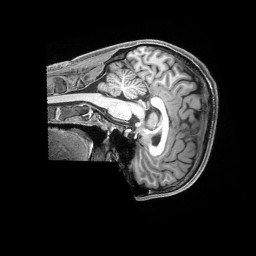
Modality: T1w
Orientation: sagittal
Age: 29
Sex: male
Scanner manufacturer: siemens
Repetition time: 2.3 s
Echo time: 0.00229 s